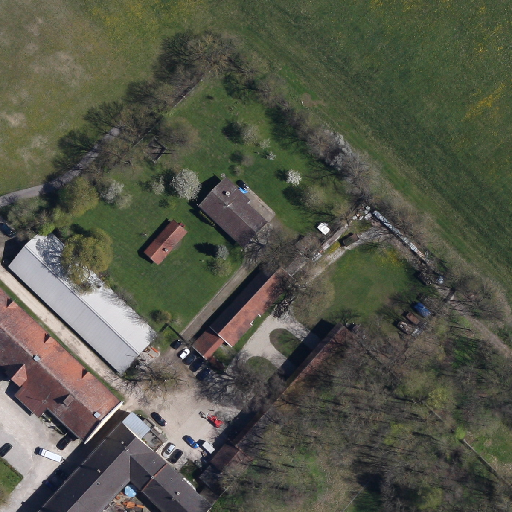
Referring expression: unpaved road